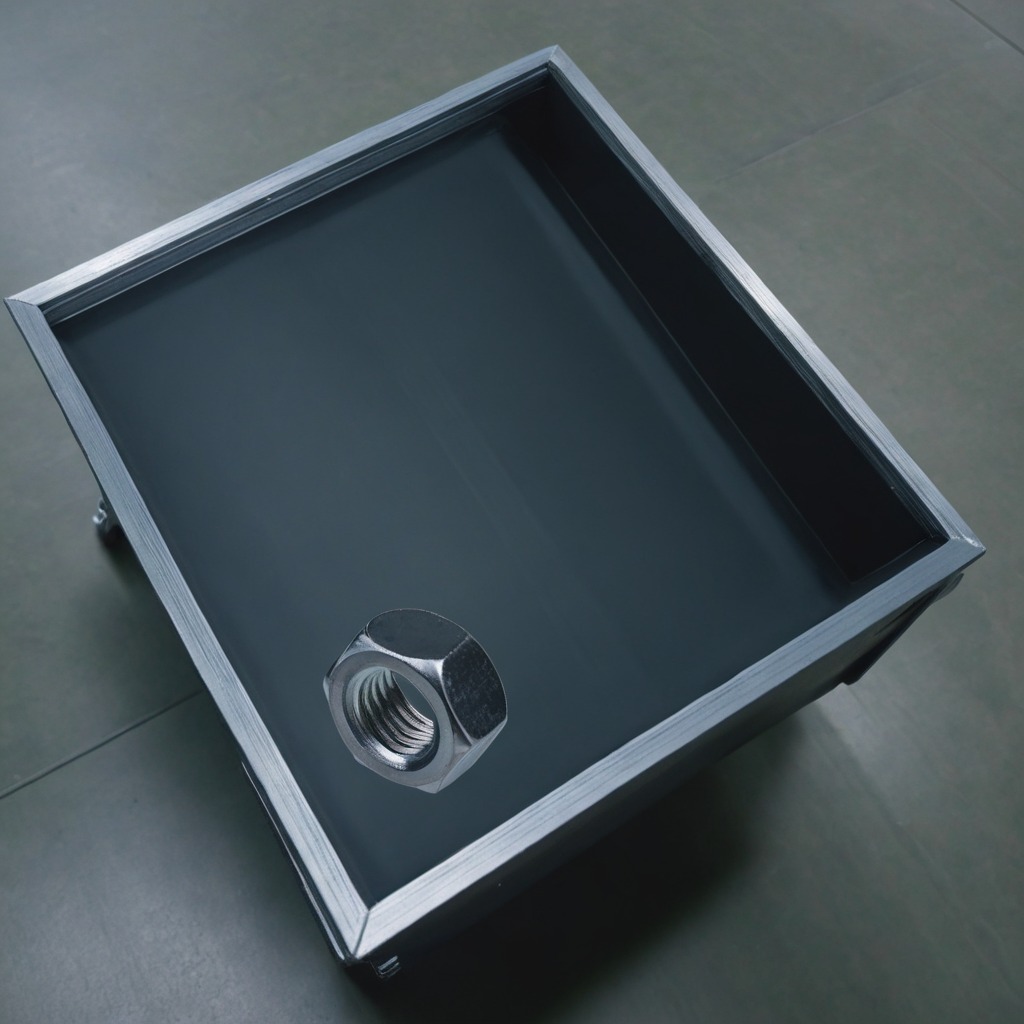
A metal nut lies on a toolbox surface in an airplane hangar workshop.